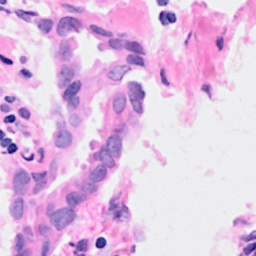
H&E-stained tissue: Breast